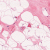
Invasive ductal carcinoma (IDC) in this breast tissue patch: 0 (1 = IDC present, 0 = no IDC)